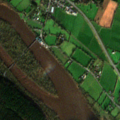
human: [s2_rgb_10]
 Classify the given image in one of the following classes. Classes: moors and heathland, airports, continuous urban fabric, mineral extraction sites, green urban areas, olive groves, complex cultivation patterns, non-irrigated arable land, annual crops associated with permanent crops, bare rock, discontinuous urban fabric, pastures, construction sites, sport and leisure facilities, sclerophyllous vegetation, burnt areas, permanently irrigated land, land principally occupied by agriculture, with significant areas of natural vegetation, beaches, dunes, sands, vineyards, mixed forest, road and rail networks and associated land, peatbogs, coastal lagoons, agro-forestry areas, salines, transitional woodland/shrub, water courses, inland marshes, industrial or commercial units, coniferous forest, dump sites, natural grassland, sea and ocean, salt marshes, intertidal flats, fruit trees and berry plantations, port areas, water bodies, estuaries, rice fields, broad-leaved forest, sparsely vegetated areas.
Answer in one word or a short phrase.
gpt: pastures, complex cultivation patterns, mixed forest, water courses